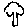
Label: tree